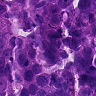
Metastatic tissue present: yes